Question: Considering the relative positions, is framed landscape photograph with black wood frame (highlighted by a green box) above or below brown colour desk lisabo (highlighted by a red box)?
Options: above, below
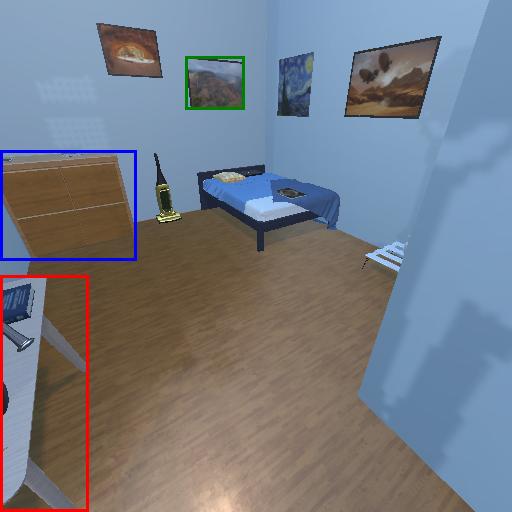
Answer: above